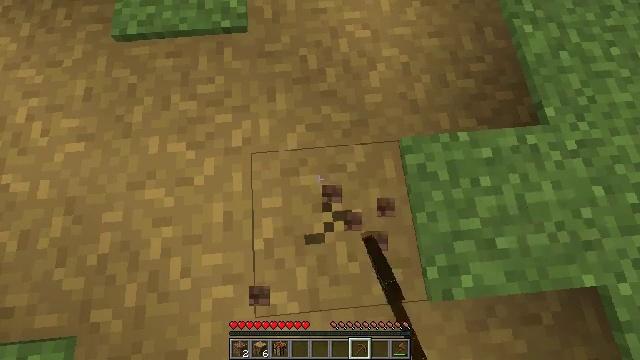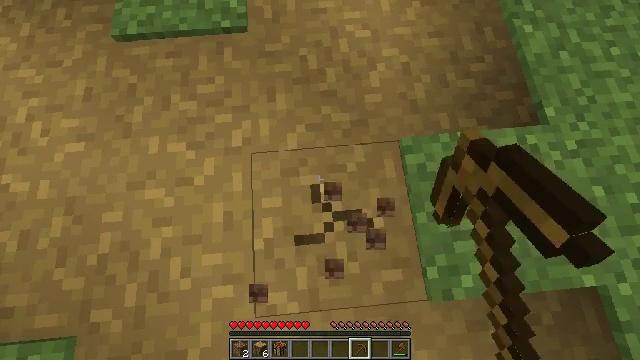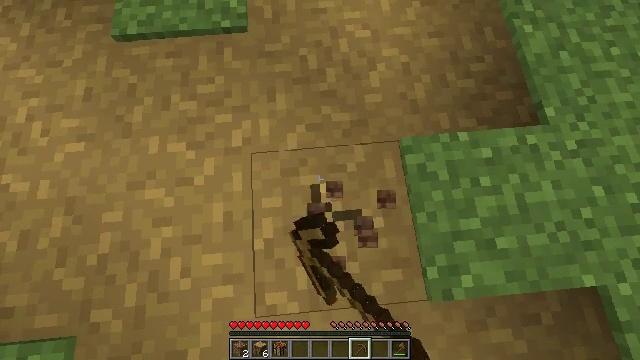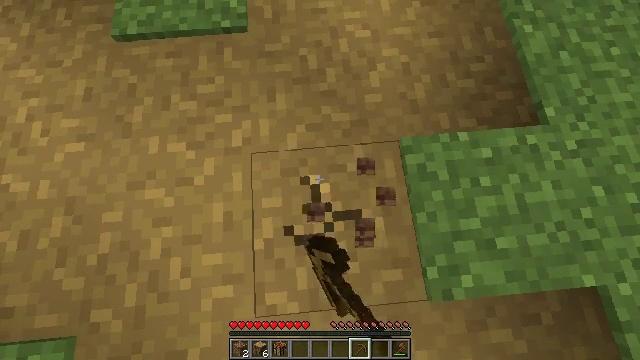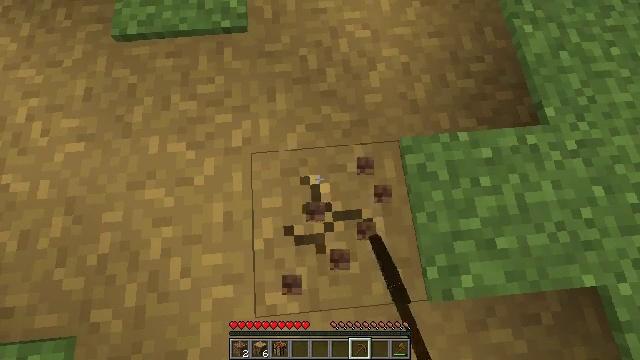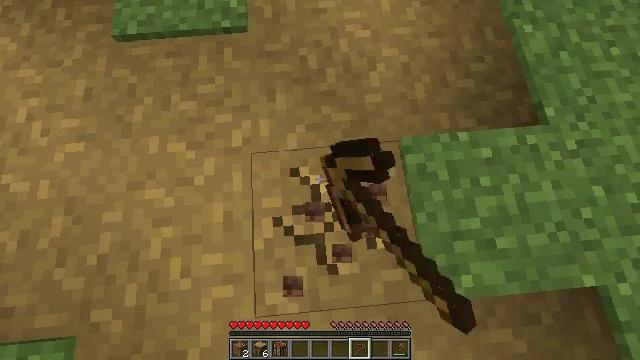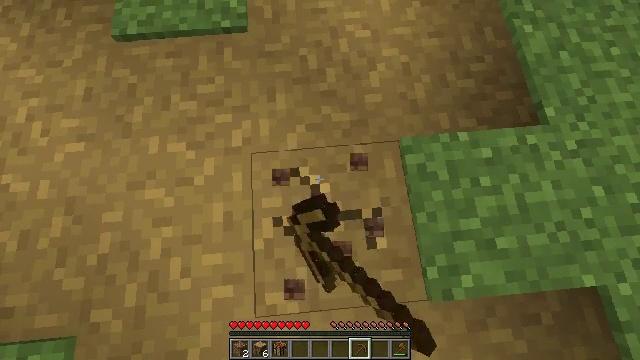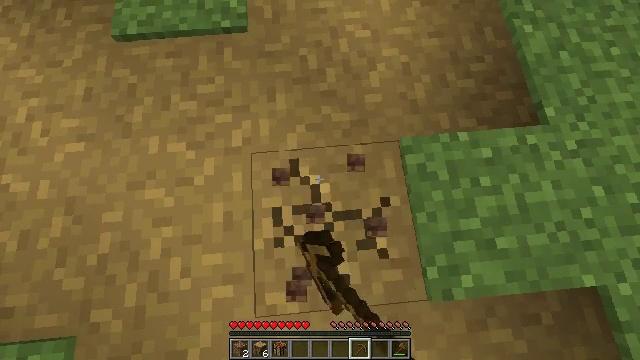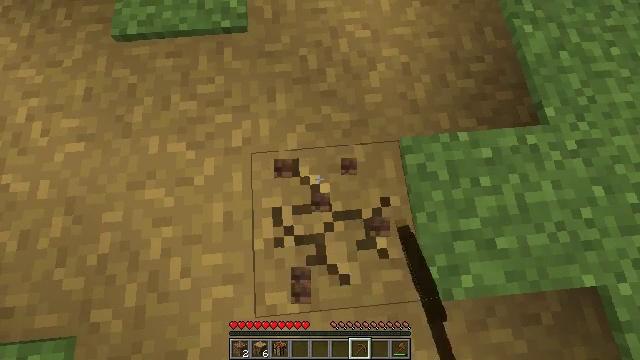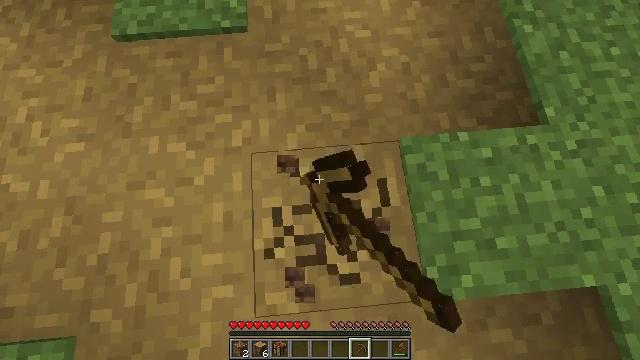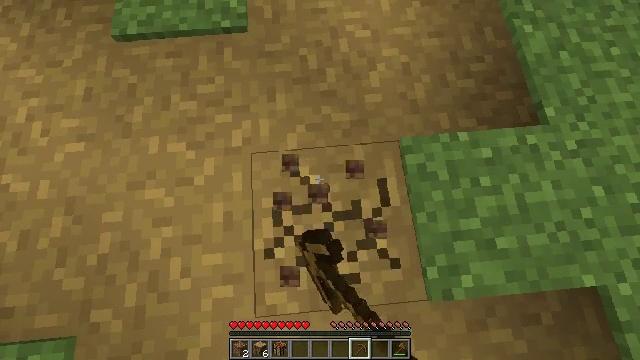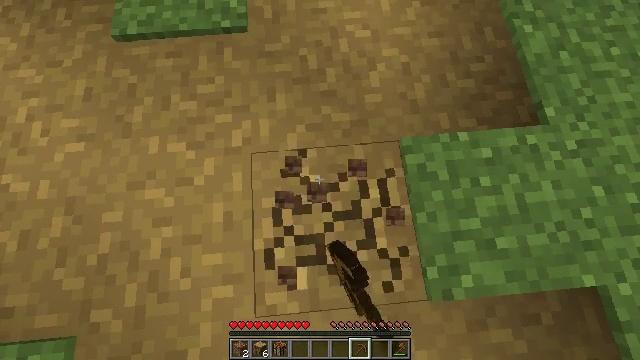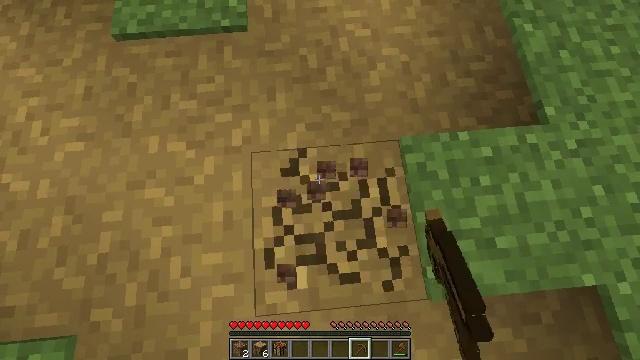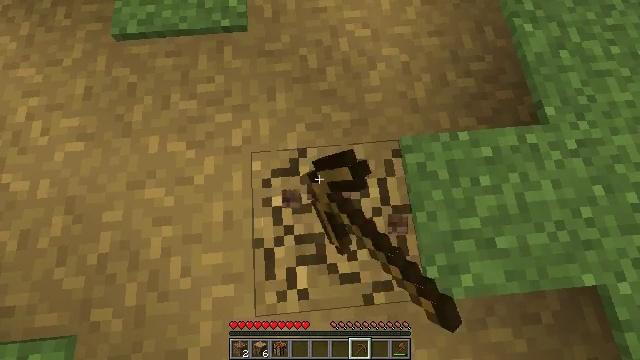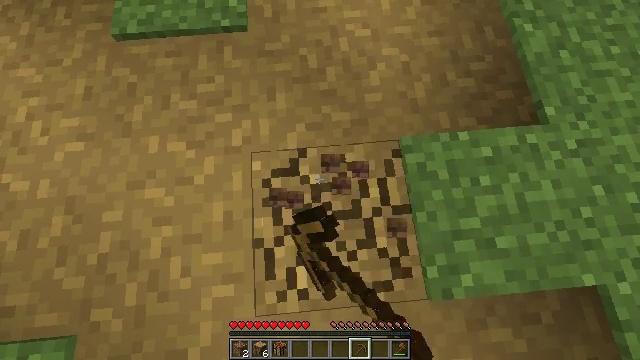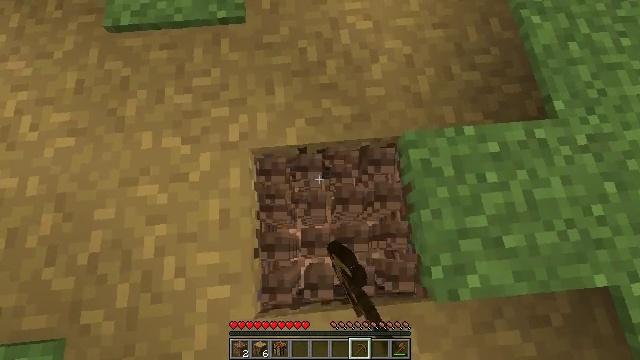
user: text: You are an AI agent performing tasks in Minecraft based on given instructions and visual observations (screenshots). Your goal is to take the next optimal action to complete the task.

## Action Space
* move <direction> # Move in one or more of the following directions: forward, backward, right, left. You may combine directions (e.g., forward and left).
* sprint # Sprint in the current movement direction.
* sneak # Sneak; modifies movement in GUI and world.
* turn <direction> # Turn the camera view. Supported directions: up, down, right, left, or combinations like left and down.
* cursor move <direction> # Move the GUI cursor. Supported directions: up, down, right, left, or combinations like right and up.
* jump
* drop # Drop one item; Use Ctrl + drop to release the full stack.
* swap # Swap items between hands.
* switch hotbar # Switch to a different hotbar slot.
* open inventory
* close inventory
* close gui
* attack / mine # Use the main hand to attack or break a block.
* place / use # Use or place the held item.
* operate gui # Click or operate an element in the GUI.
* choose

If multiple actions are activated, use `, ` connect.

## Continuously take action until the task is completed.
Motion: motion action
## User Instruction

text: Attack the grass path to restore it to dirt.
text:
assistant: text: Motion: attack / mine
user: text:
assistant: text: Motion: attack / mine
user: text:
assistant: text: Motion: attack / mine
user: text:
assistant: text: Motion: attack / mine
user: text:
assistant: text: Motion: attack / mine
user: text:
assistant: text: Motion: attack / mine
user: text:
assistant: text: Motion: attack / mine
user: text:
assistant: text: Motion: attack / mine
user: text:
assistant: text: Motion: attack / mine
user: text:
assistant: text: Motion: attack / mine
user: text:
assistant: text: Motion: attack / mine
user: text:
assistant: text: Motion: attack / mine
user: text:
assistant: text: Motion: attack / mine
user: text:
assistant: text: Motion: attack / mine
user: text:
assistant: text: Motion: attack / mine
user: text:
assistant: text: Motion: attack / mine
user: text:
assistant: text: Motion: attack / mine
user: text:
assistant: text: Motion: attack / mine
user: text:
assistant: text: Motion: attack / mine
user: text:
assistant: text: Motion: attack / mine
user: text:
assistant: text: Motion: attack / mine